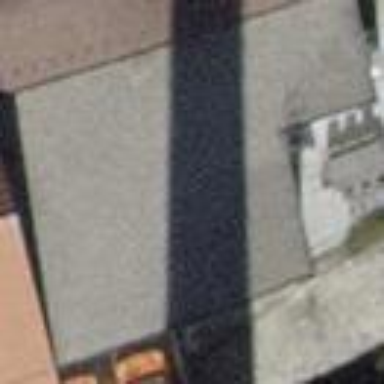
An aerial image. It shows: Building part with flat roof.